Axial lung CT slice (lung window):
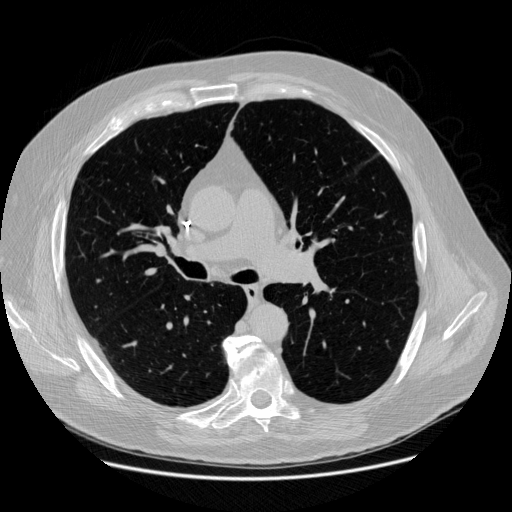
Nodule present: no